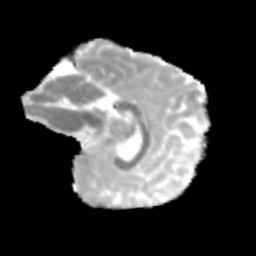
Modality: MD
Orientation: sagittal
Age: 13
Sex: female
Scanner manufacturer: siemens
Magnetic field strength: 3 T
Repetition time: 3.8 s
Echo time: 0.07 s